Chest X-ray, PA view. Patient: 57 years old, sex M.
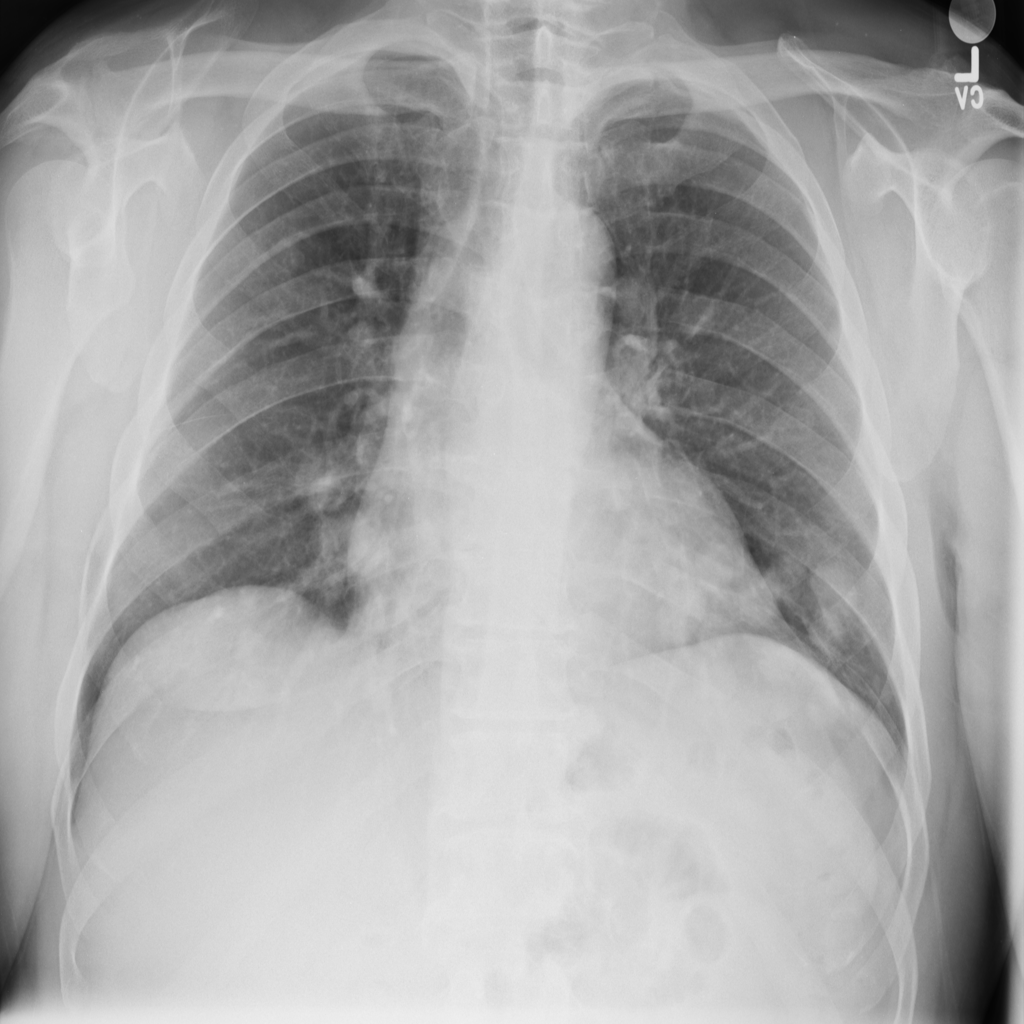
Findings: Nodule